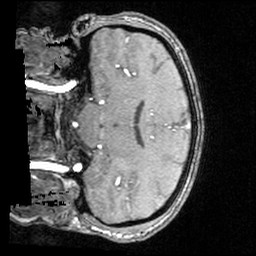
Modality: angio
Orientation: coronal
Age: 26
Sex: male
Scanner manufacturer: siemens
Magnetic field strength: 3 T
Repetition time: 0.025 s
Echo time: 0.00334 s